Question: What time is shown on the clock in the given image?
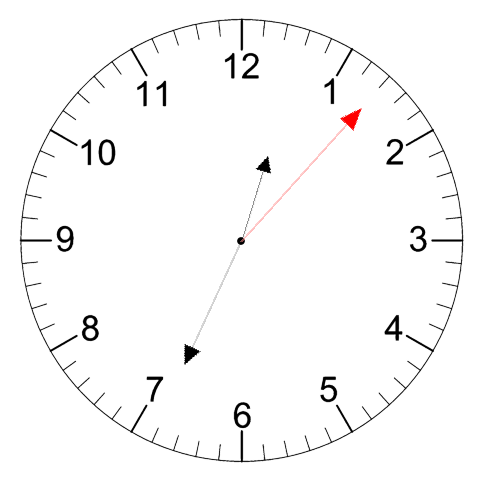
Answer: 12:34:07